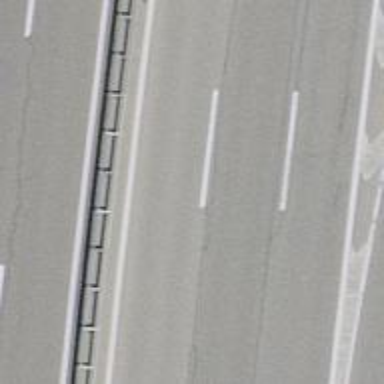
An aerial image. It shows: Motorway junction.